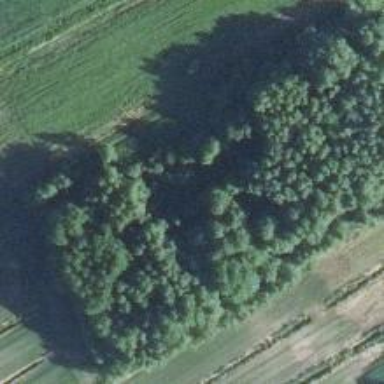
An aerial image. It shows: Forest area dominated by needle-leaved trees.